Current action and preconditions to check: path_clear

Your task: For each precondition in the list above, predict whether it will hold at this action.

Consider the current scene as observed from the mobile robot's camera, and analyze the predicted future states of all dynamic agents (e.g., people, animals, vehicles, or any moving entities) within the NEXT SECOND.

IMPORTANT: Only answer "very likely" if you are absolutely certain—based on strong, clear evidence—that a dynamic agent will violate the precondition in the predicted future state. Do NOT answer "very likely" for unlikely, ambiguous, or low-probability risks.

Ask yourself for each precondition: Is there a high probability, with clear and convincing evidence, that the predicted future states of any dynamic agent will interfere with the predicted future state of the currently executing action within the NEXT SECOND, causing that precondition to fail?

Assess the risk level based on these predictions. Use "likely" or "very likely" if motions create a clear risk of interference.

Use "neutral" or "improbable" if agents are nearby but their predicted paths are clearly diverging or non-conflicting.

Failure Risk Categories: "very improbable", "improbable", "neutral", "likely", "very likely"

Answer Format: Output ONLY the probability_of_failure value from these categories: "very improbable", "improbable", "neutral", "likely", "very likely"

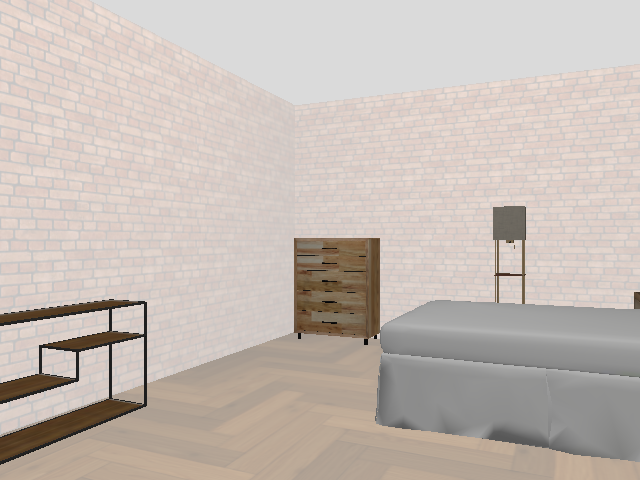

Answer: very improbable